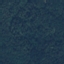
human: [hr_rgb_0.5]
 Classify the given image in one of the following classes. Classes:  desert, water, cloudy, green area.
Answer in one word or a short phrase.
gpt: green area